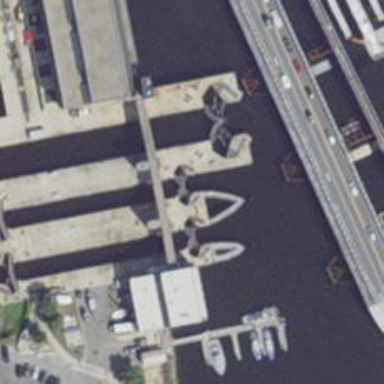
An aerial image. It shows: Bridge supported by pivot pier.